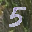
Label: 5